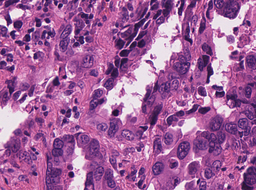
Tumor epithelial tissue: yes
Tumor-associated stroma tissue: yes
Normal tissue: no